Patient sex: F
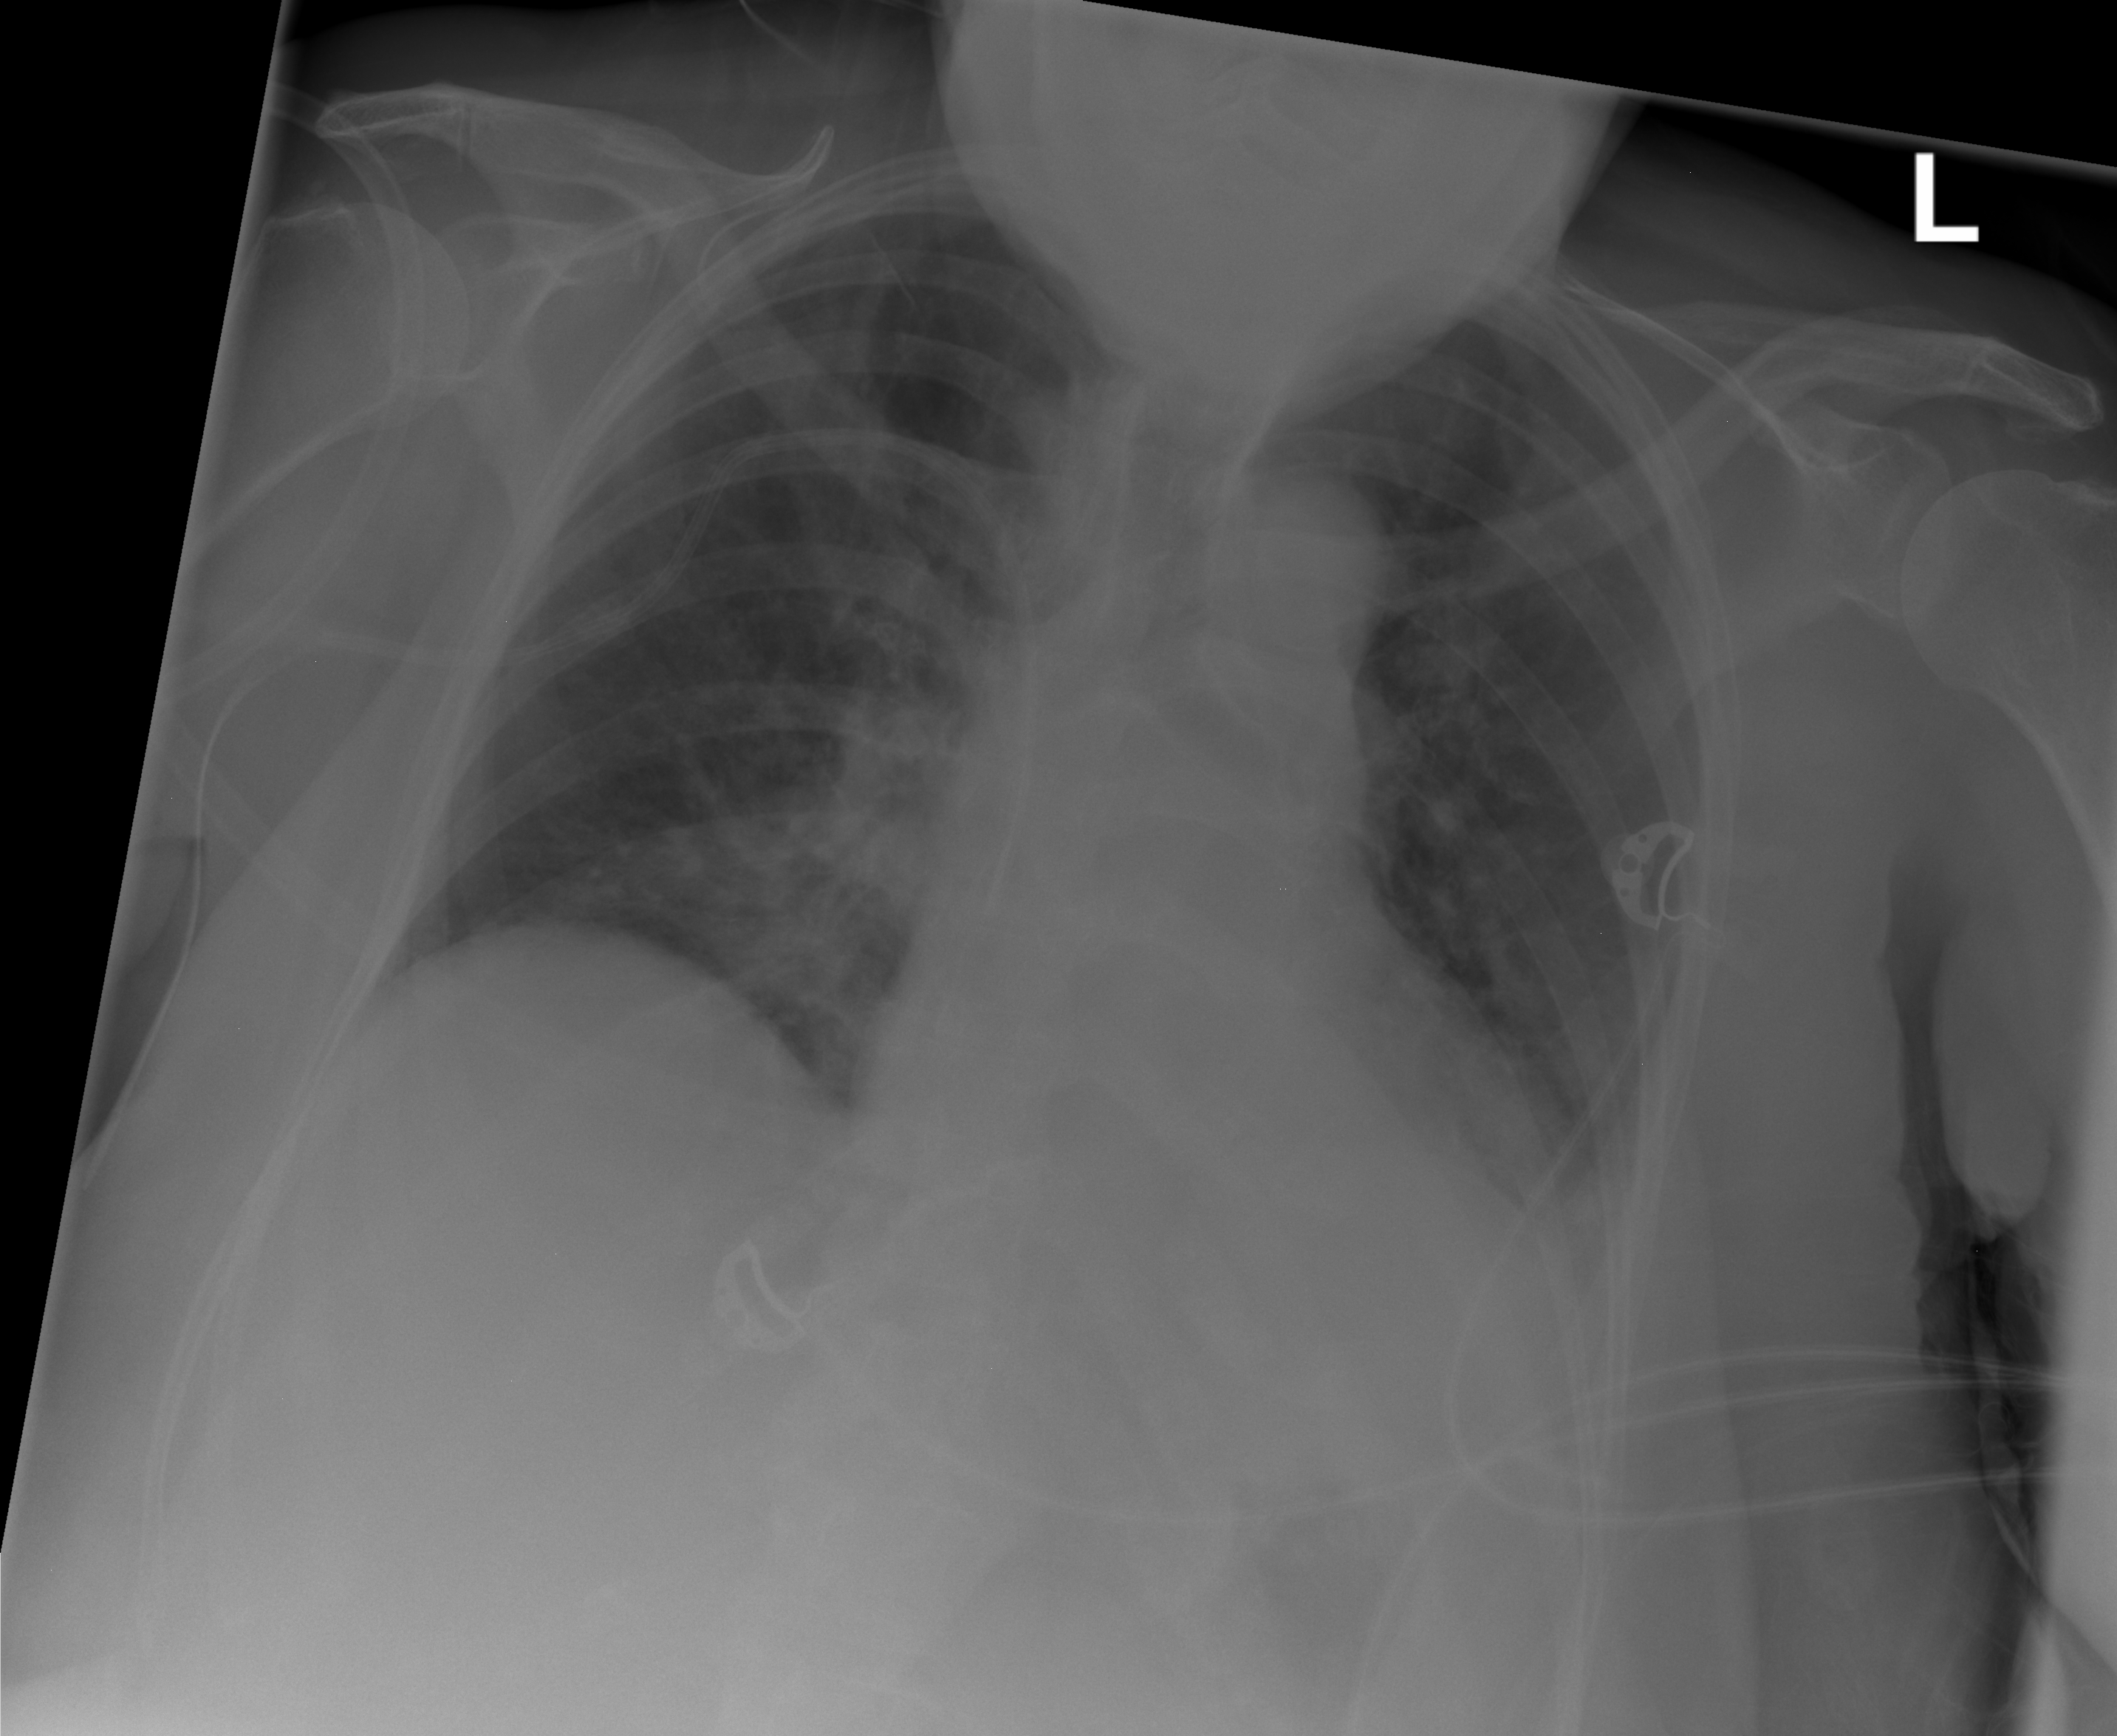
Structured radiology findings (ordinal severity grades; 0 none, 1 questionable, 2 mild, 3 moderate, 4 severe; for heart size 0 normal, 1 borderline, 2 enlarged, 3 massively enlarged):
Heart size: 0
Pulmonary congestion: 0
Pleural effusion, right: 0
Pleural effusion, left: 0
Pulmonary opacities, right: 2
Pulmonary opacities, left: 1
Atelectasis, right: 2
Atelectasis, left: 1